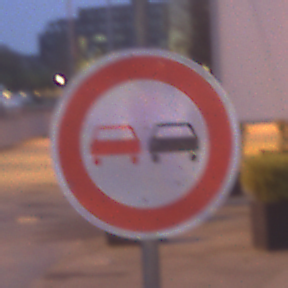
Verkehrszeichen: Ueberholverbot
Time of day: Night
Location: Outdoor (Urban)
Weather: PartlyCloudy
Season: NotSpecified
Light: Artificial